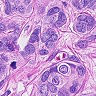
Metastatic tissue present: yes